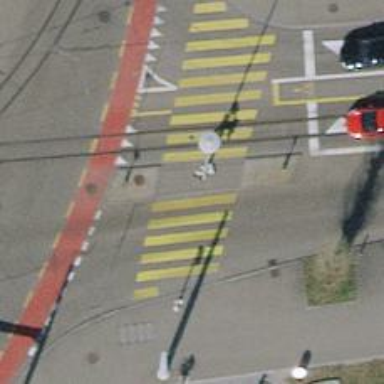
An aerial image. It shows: Kerb barrier.